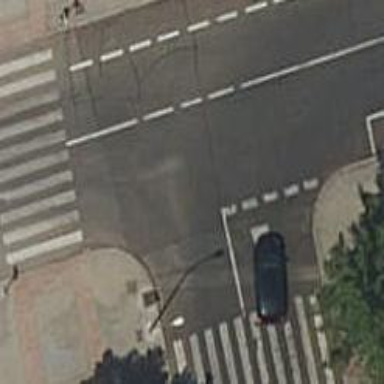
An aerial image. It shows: Road with "give way" sign.